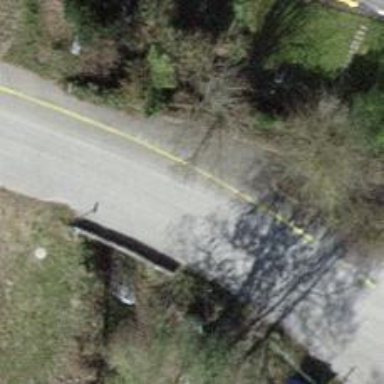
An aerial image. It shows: Unclassified road on asphalt surface with bridge.